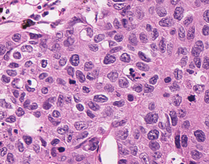
Tumor epithelial tissue: yes
Tumor-associated stroma tissue: no
Normal tissue: no